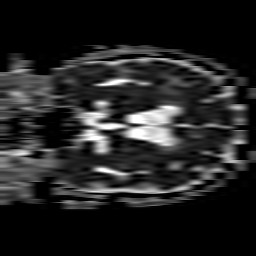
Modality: ADC
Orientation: coronal
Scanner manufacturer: philips
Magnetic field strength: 3 T
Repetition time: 4.363 s
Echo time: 0.05944 s